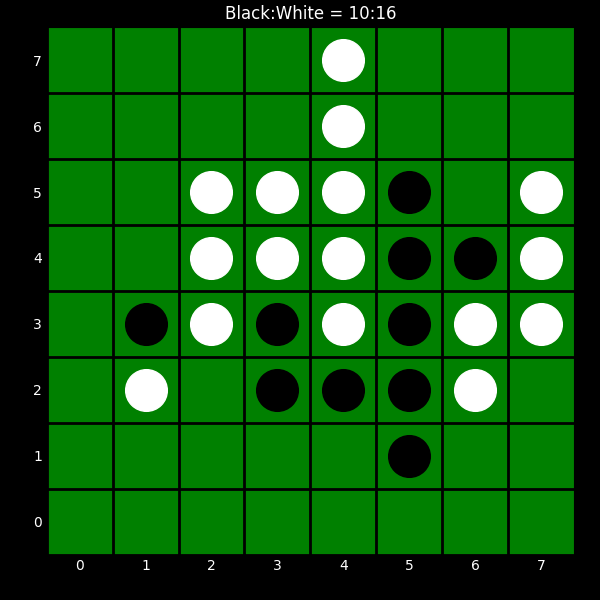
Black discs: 10
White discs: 16